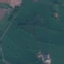
Land use / land cover class: Pasture